Question: My code:
'''
<Button
android:id="@+id/button_one"
style="@style/ButtonStyle"
android:text="@string/button_one" />
'''
'''
<style name="ButtonStyle">
<item name="android:textSize">32sp</item>
<item name="android:textColor">@drawable/background_button_text_color</item>
<item name="android:background">@drawable/background_button</item
</style>
'''
'''
<selector xmlns:android="http://schemas.android.com/apk/res/android">
<item android:drawable="@android:color/white" android:state_pressed="true" />
<item android:drawable="@android:color/transparent" android:state_pressed="false" />
</selector>
'''
'''
<selector xmlns:android="http://schemas.android.com/apk/res/android">
<item android:color="@android:color/black" android:state_pressed="true" />
<item android:color="@android:color/white" android:state_pressed="false" />
</selector>
'''

I am getting a black background instead of white when the button is pressed. Not sure what I'm doing wrong. Any help?
I am on '1.2.0-alpha06' and using 'Theme.MaterialComponents.DayNight.NoActionBar'.
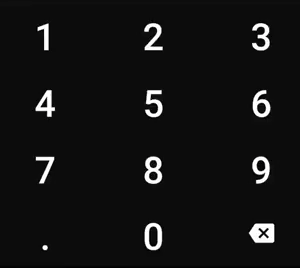
Answer: Your style:
'''
<style name="ButtonStyle" parent="Widget.MaterialComponents.Button.TextButton">
<item name="android:textSize">32sp</item>
<item name="android:textColor">@color/text_color</item>
<item name="android:backgroundTint">@color/background_button</item>
<item name="rippleColor">@android:color/transparent</item>
<item name="cornerRadius">0dp</item>
</style>
'''
Your selectors should be in color folder
background_button:
'''
<selector xmlns:android="http://schemas.android.com/apk/res/android">
<item android:color="@android:color/white" android:state_pressed="true" />
<item android:color="@android:color/transparent" android:state_pressed="false"/>
</selector>
'''
text_color:
'''
<selector xmlns:android="http://schemas.android.com/apk/res/android">
<item android:color="@android:color/black" android:state_pressed="true" />
<item android:color="@android:color/white" android:state_pressed="false" />
</selector>
'''
And add to your button:
'''
android:layout_width="wrap_content"
android:layout_height="wrap_content"
'''
<URL>
Colors are mine